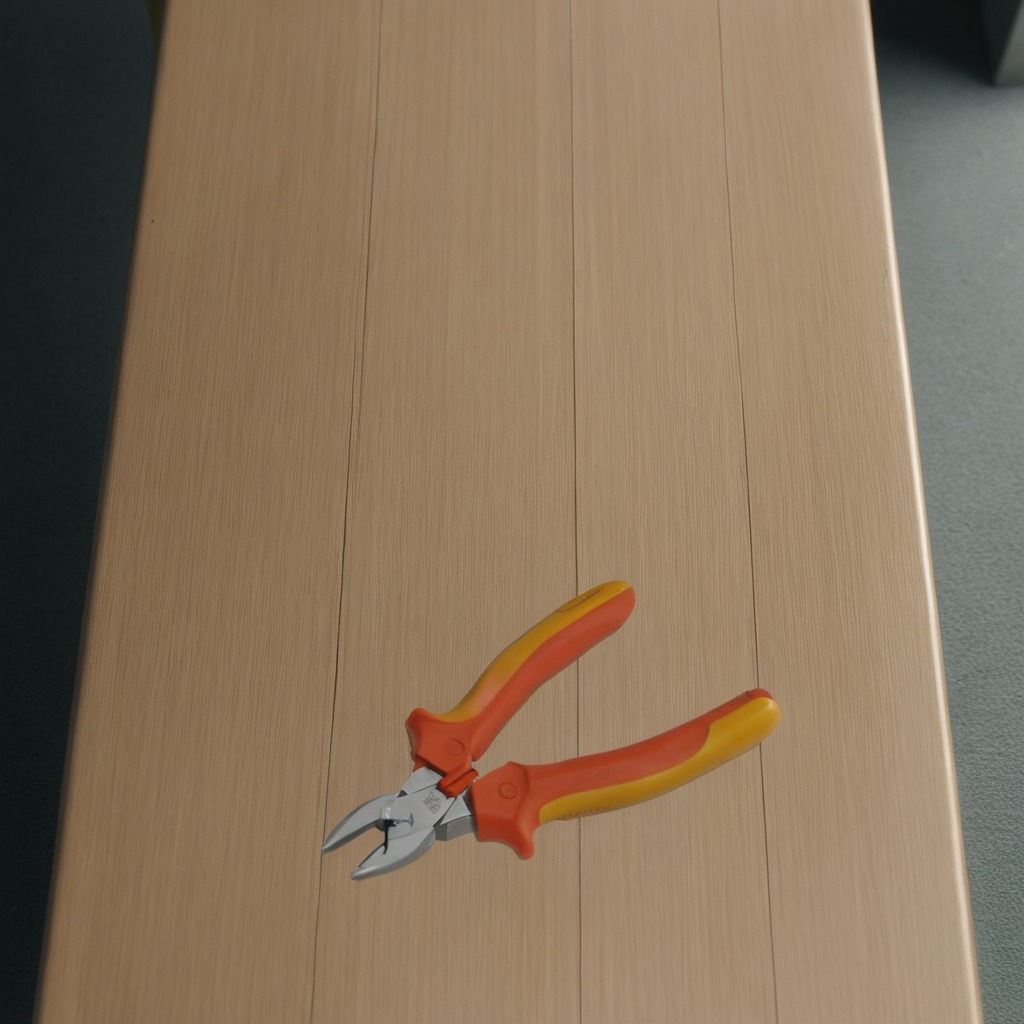
A plier is lying on the workbench inside a coastal fishing gear workshop.